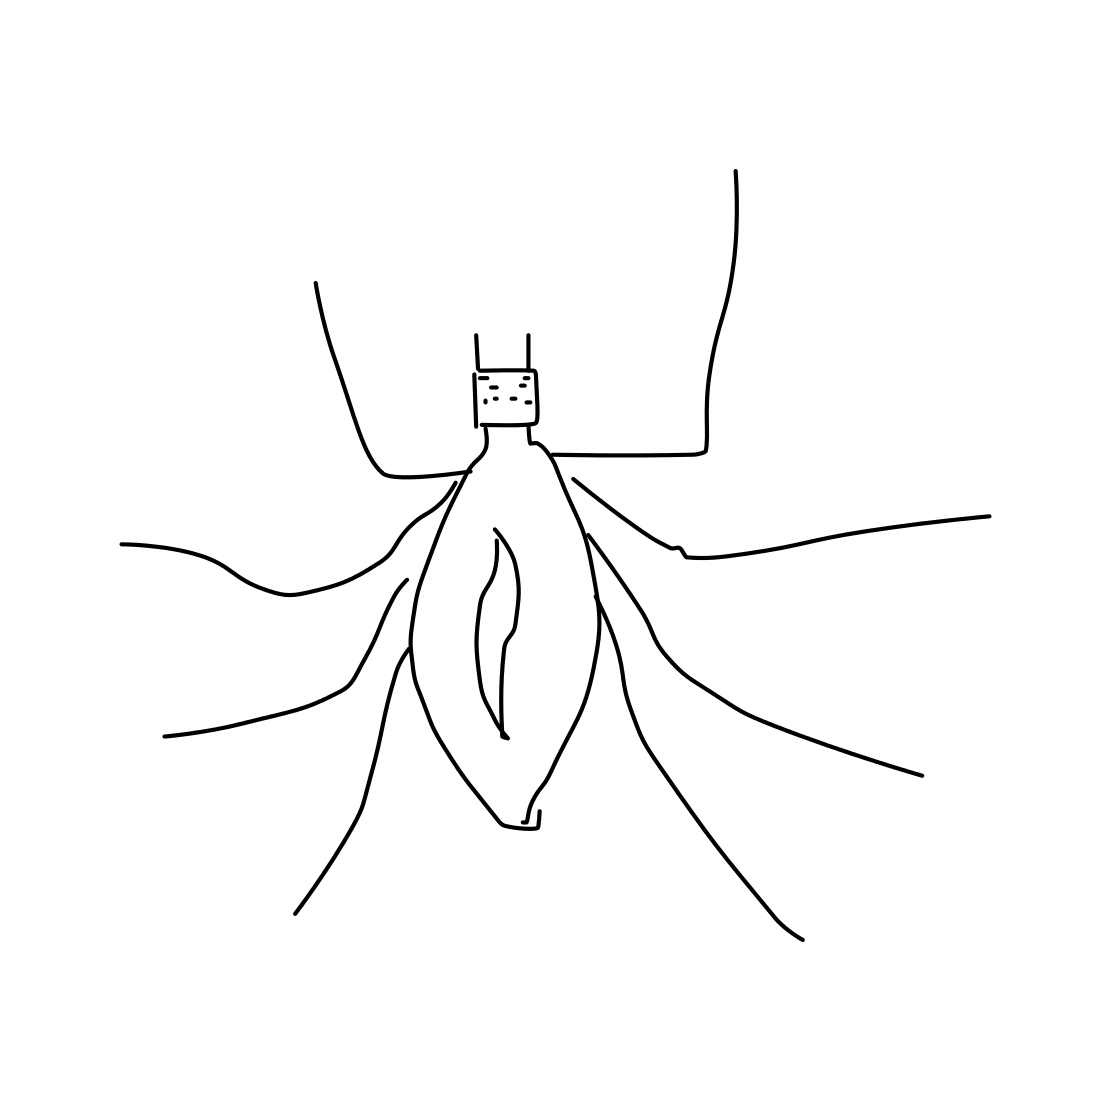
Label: spider